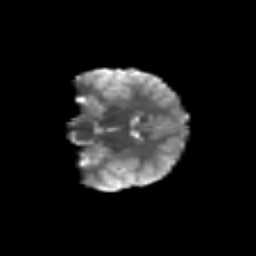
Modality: T2w
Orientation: coronal
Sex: male
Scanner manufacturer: siemens
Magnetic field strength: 3 T
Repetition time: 5 s
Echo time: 0.071 s